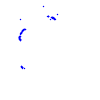
Particle: proton